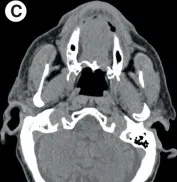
(C) Face and neck CT scan (axial projection) showing residual disease in the right preauricular region. CT, computed tomography.
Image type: radiology (ct)